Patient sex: M
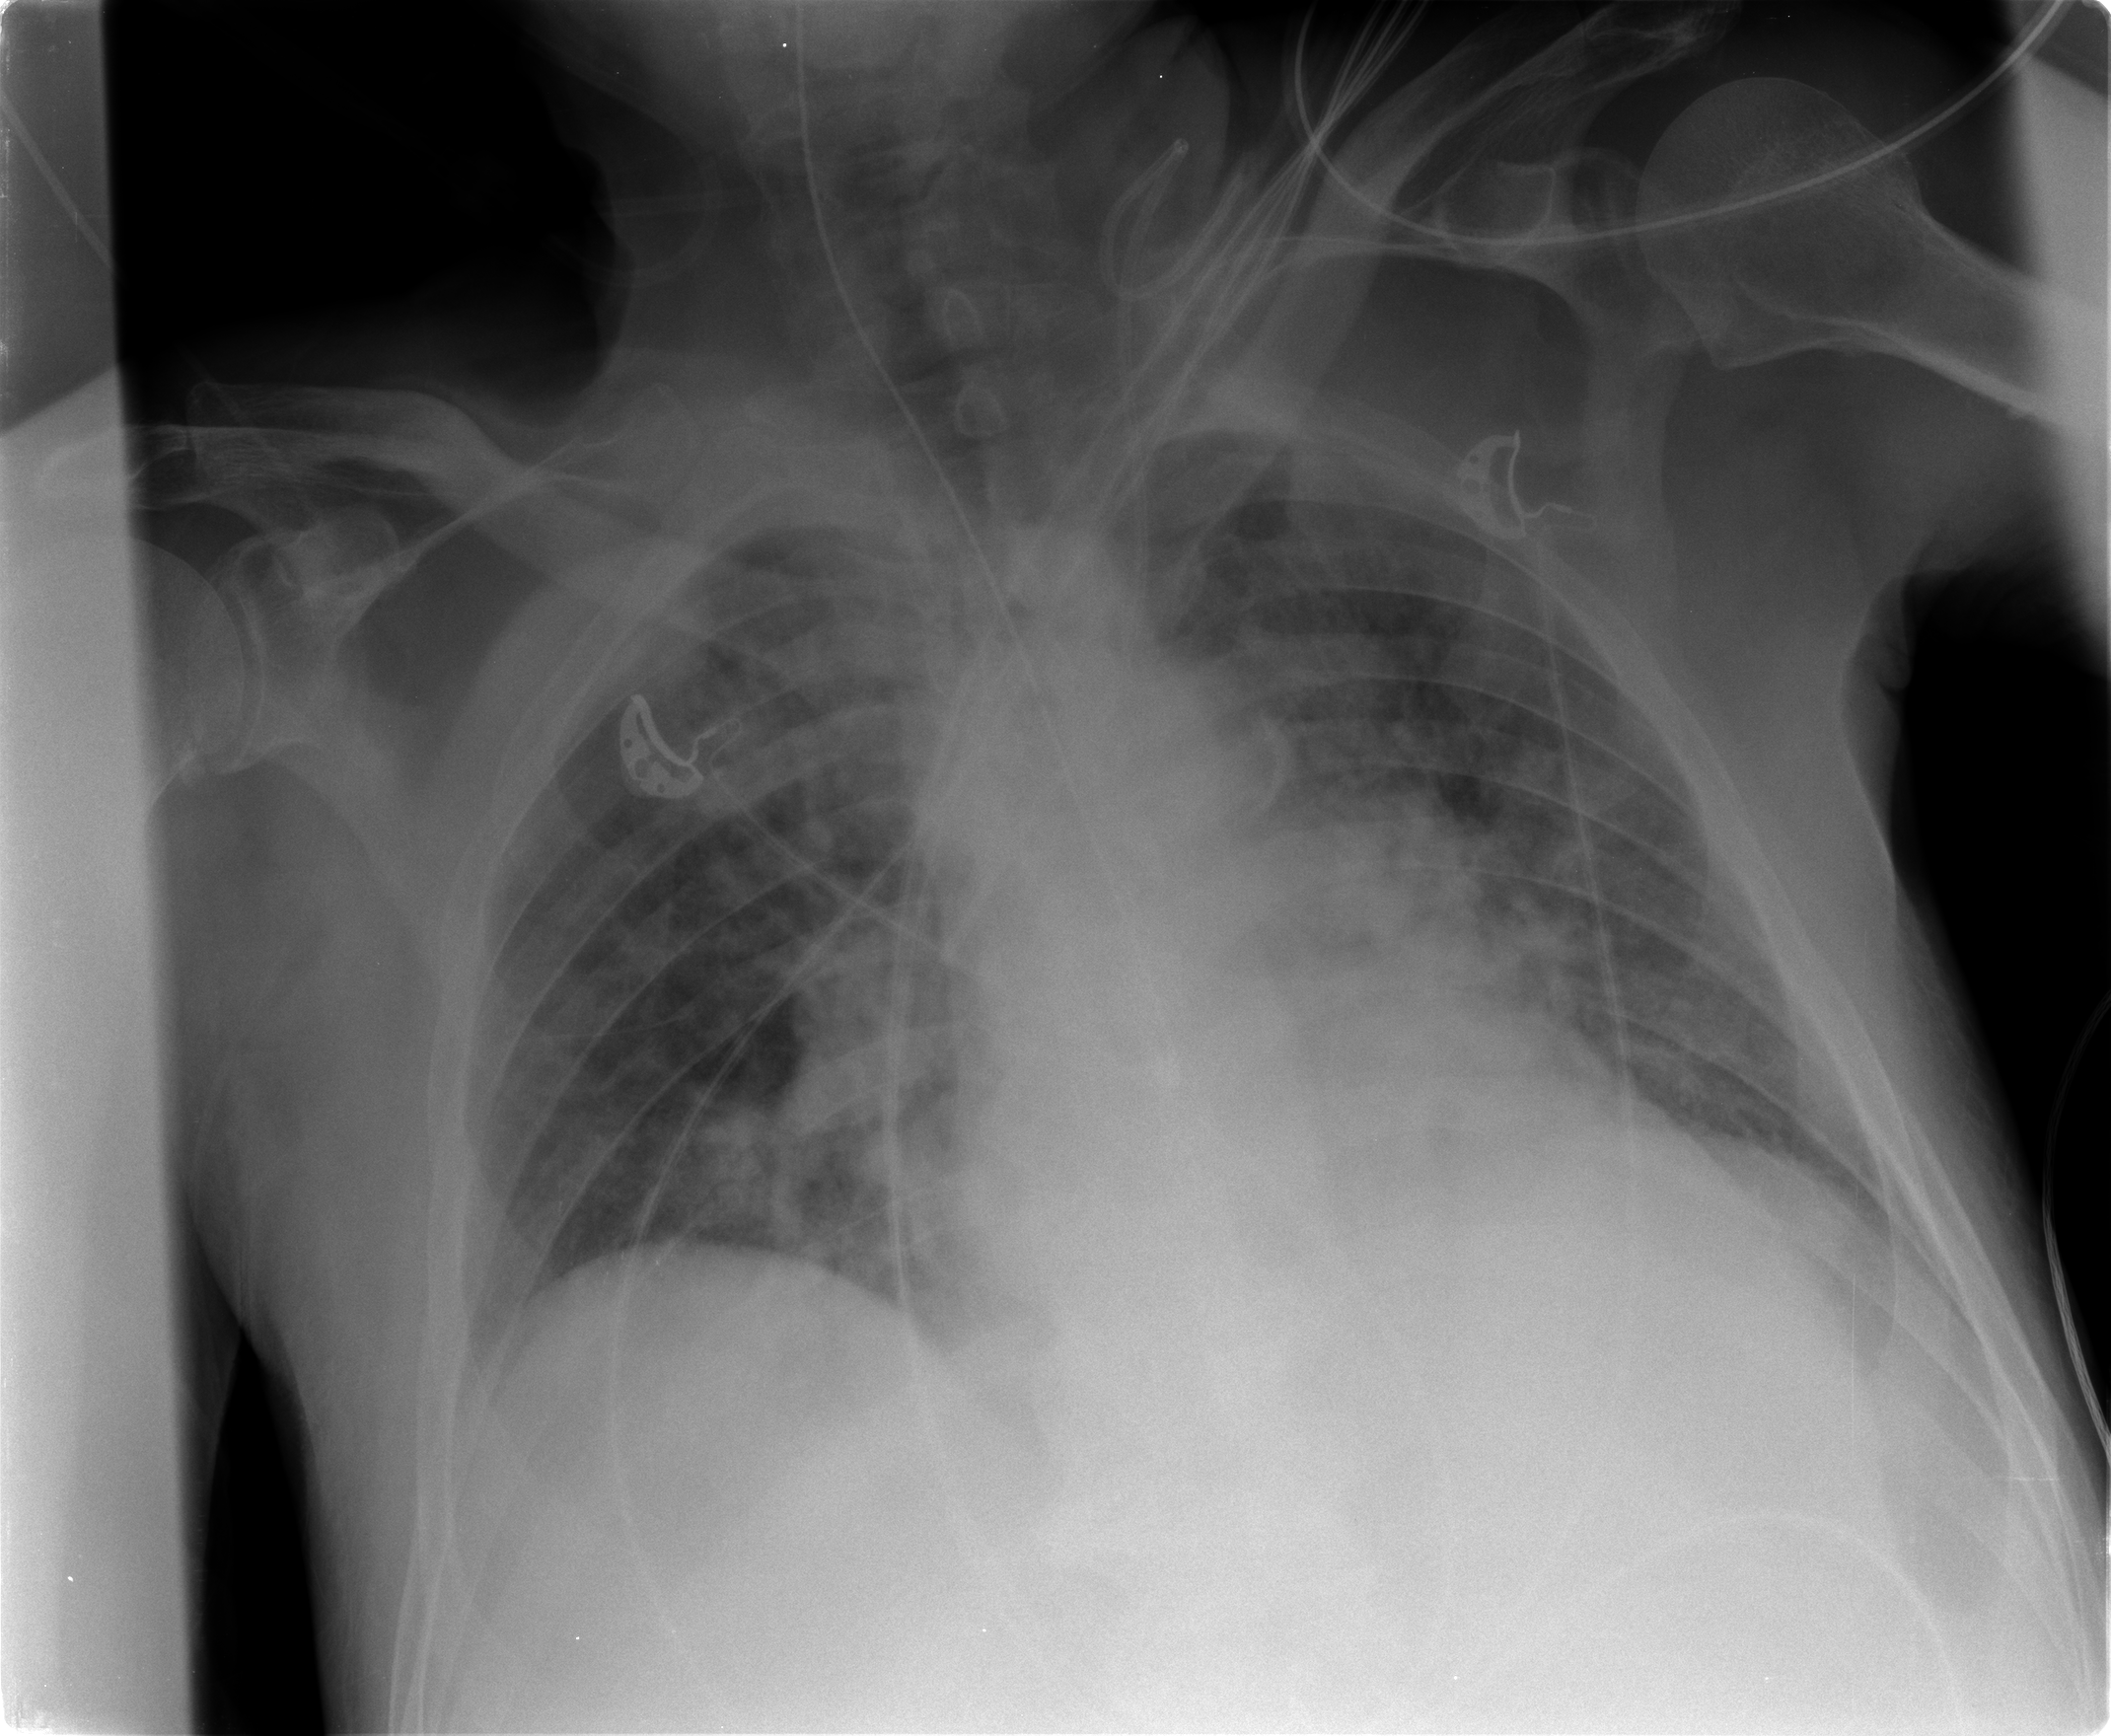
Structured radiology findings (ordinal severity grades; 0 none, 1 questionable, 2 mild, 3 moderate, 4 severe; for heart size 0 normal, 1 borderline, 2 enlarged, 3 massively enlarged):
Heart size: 2
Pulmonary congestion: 3
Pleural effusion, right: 1
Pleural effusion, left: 1
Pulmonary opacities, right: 3
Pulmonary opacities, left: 3
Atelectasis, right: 1
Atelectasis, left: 1